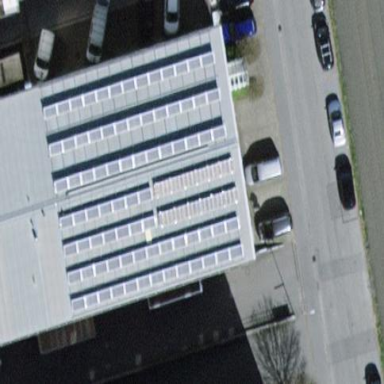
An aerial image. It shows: Commercial building.